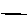
Label: line